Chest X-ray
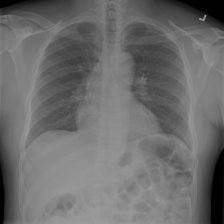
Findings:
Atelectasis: negative
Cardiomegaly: negative
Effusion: negative
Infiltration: negative
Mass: negative
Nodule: negative
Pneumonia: negative
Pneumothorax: negative
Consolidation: negative
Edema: negative
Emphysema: negative
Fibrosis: negative
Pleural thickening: negative
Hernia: negative